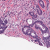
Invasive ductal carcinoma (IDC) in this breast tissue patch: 1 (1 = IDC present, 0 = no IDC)